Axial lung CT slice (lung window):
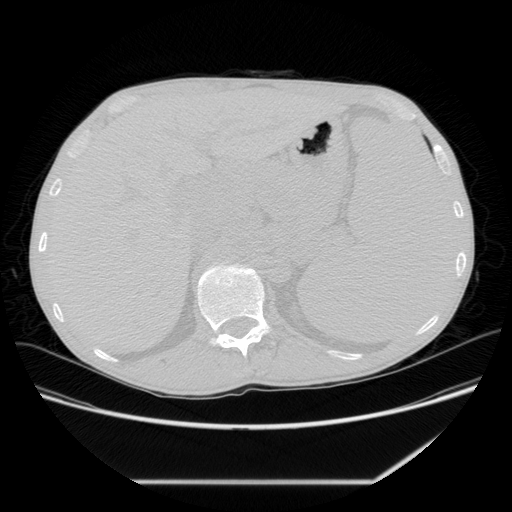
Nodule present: no